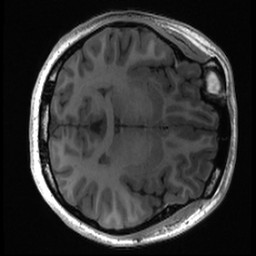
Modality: T1w
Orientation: axial
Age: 22
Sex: female
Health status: healthy